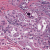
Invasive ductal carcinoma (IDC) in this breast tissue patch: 1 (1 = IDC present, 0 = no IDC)